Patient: sex M, age 62
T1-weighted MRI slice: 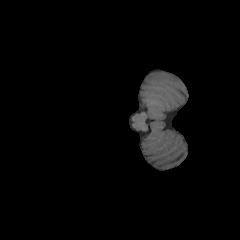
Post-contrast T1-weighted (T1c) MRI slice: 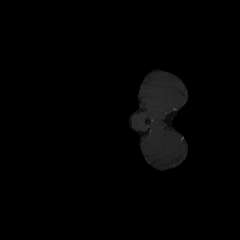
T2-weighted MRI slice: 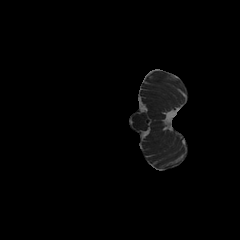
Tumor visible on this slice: no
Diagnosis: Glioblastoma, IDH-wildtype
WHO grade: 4